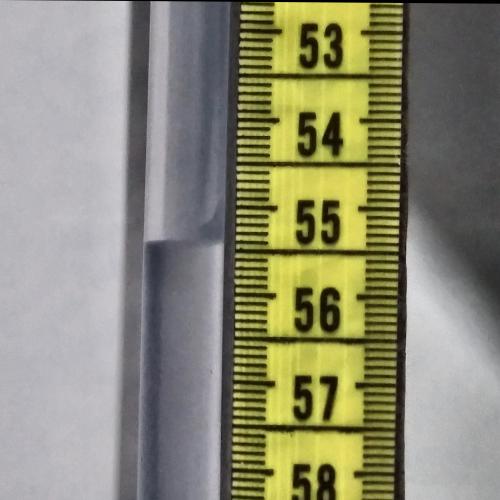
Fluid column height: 55.4 cm